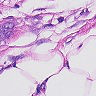
Metastatic tissue present: yes